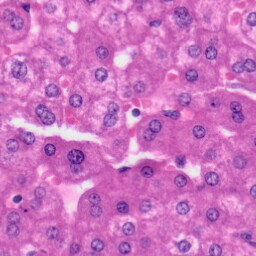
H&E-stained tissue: Liver